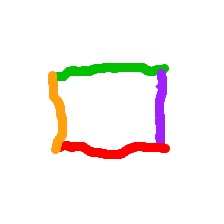
Shape: rectangle